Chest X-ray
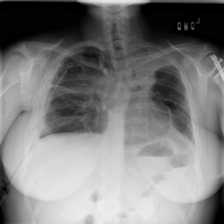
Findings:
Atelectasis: negative
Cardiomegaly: negative
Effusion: negative
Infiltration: negative
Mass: negative
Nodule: negative
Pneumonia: negative
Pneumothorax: negative
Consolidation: negative
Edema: negative
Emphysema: negative
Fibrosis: negative
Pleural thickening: negative
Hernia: negative